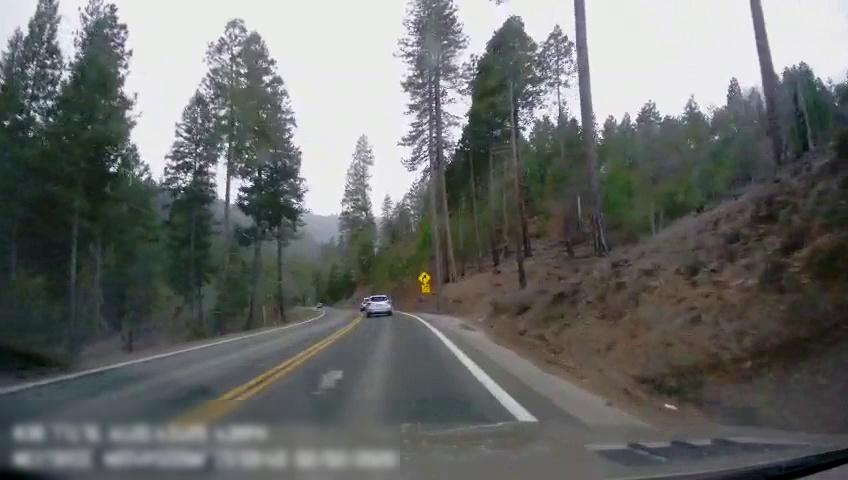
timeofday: Day
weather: Cloudy
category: Drivable Space
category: Vehicles | SUV
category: Vehicles | SUV
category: Lanes | Alternate Lane
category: Lanes | Current Lane
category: Lanes | Opposite Lane
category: Lanes | Opposite Lane
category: Traffic | Signs